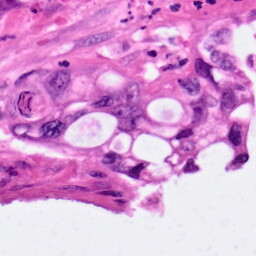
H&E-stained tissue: Pancreatic